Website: lowes
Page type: customer-info-address
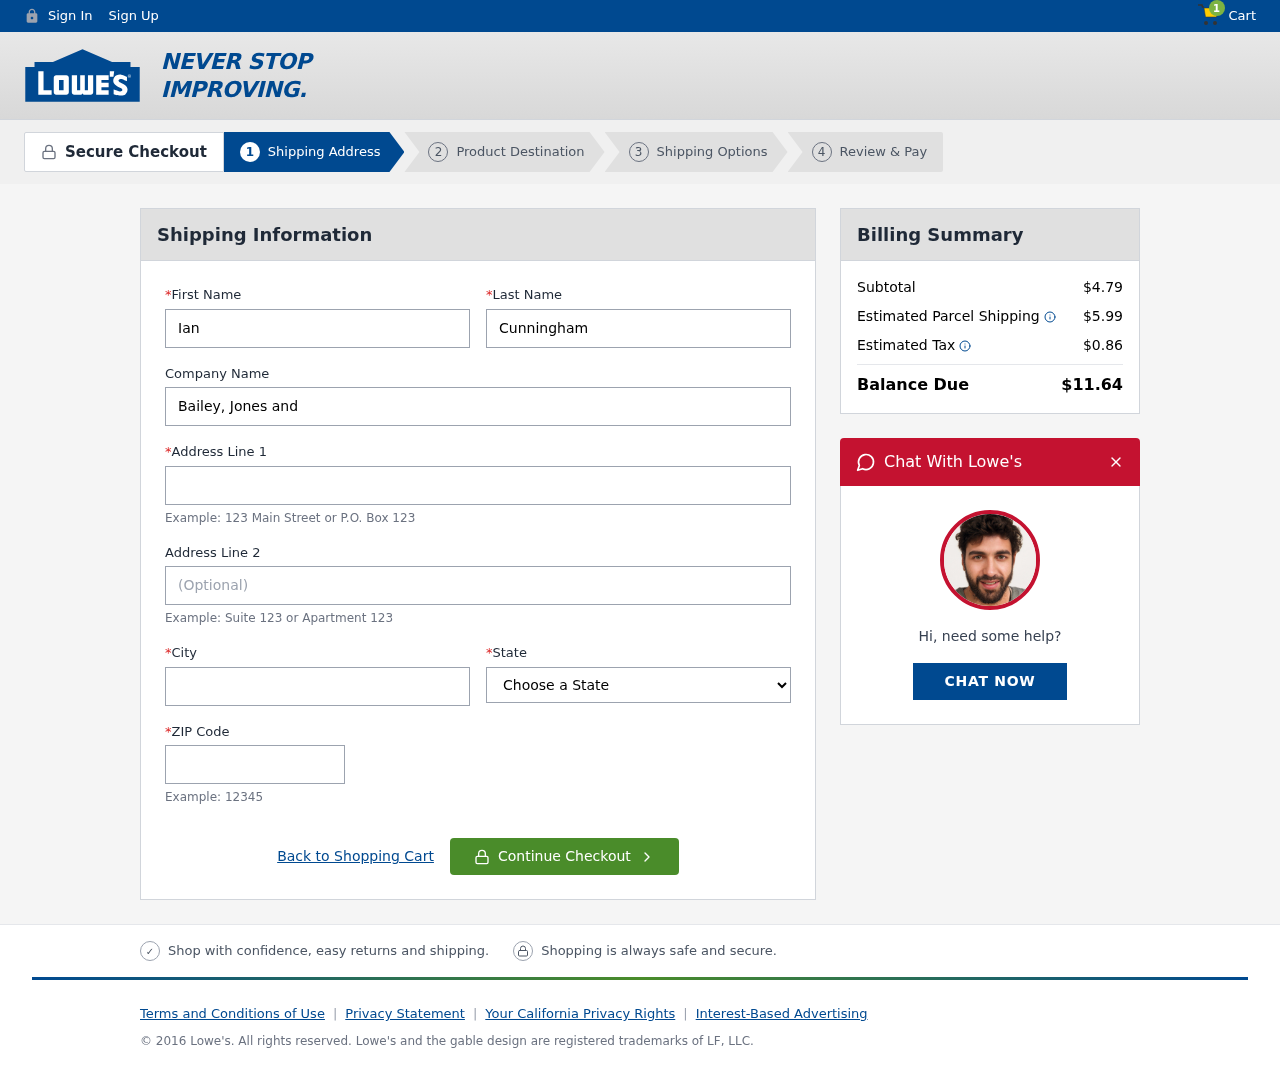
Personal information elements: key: PII_CITY
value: South Jasminside
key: PII_COMPANY
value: Bailey, Jones and Hernandez
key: PII_FIRSTNAME
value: Ian
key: PII_LASTNAME
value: Cunningham
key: PII_POSTCODE
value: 37085
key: PII_STATE
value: Alaska
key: PII_STREET
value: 7728 Joseph Trail
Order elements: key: ORDER_NUM_ITEMS
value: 1
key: ORDER_SUBTOTAL
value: $4.79
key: ORDER_SHIPPING_COST
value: $5.99
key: ORDER_TAX
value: $0.86
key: ORDER_TOTAL
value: $11.64